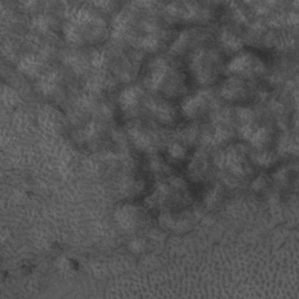
Label: non_frost